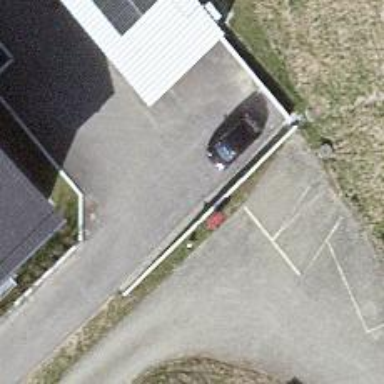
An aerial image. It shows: Driveway.